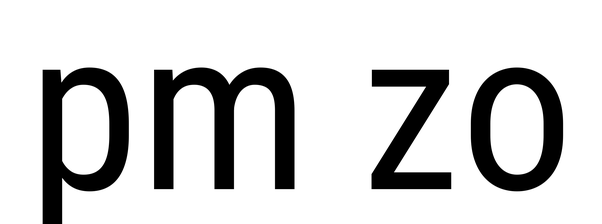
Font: Roboto_Condensed_Regular